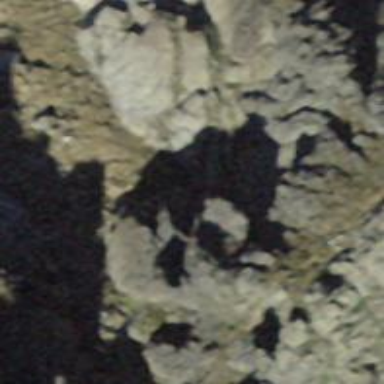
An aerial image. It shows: Natural cliff.